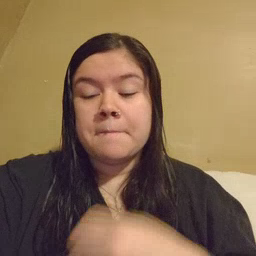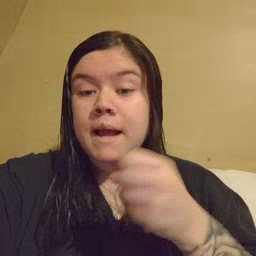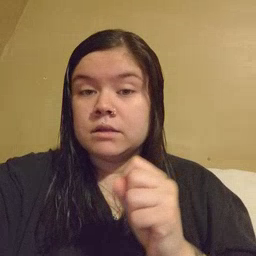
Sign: make